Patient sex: F
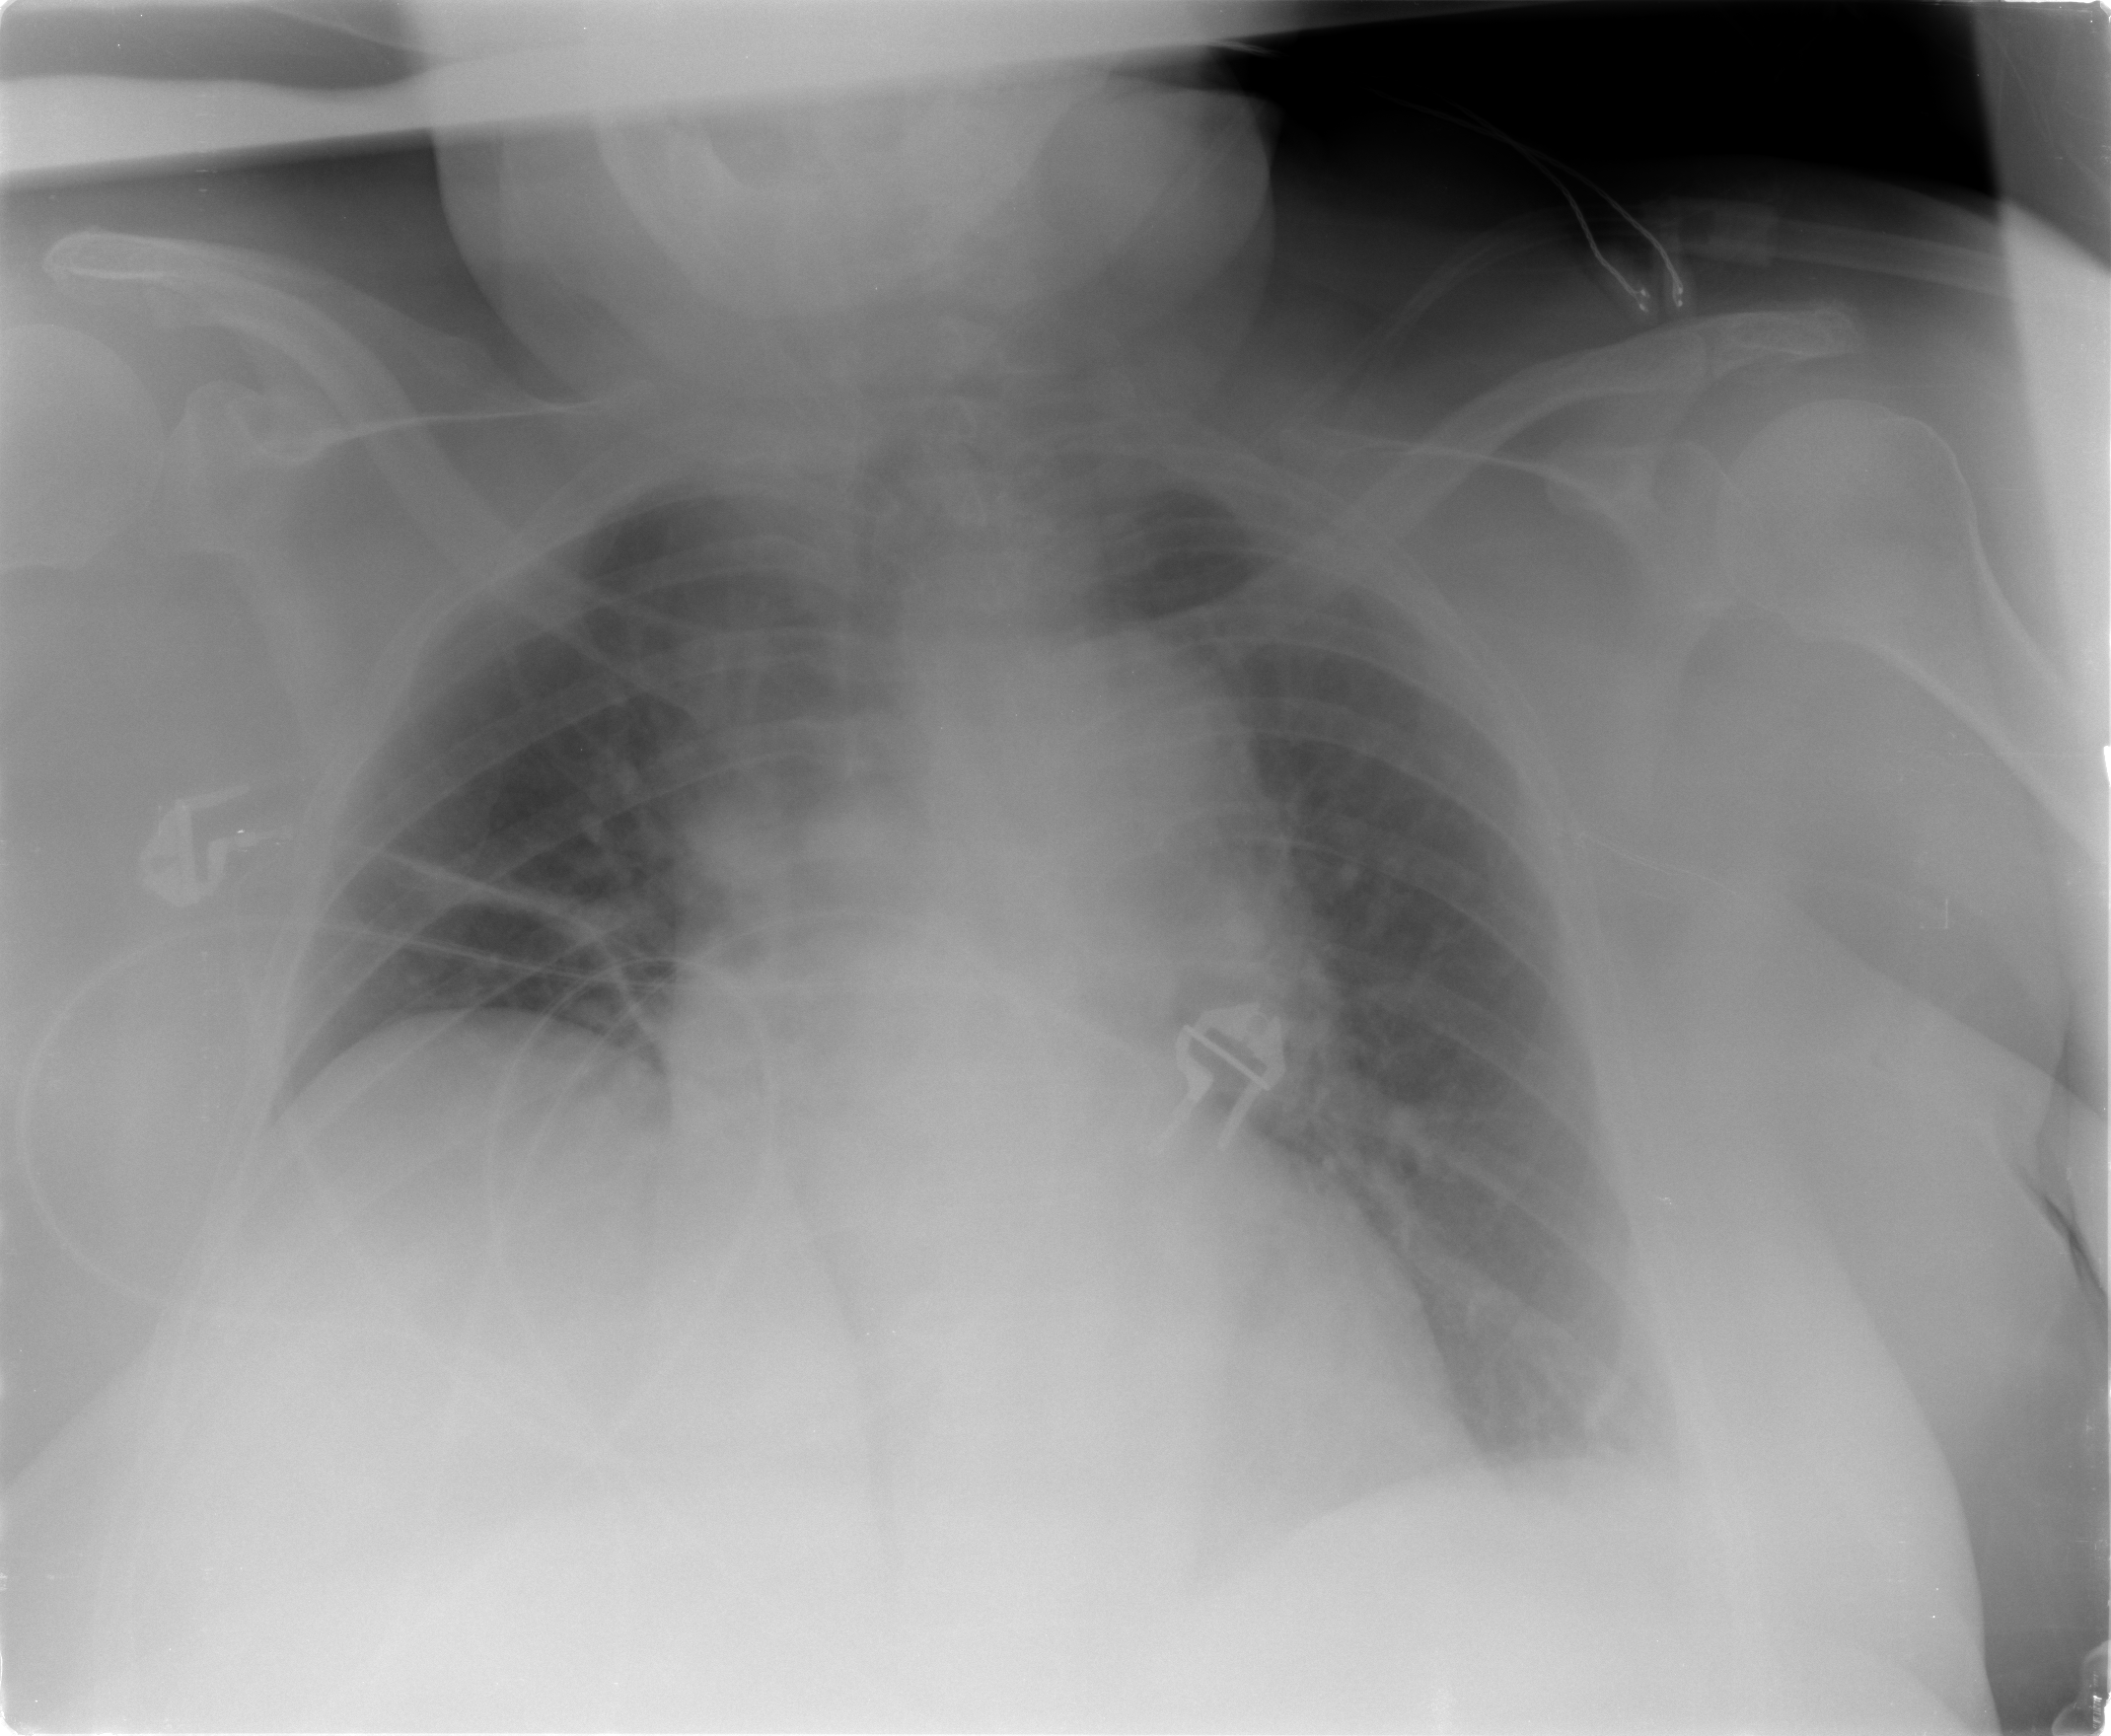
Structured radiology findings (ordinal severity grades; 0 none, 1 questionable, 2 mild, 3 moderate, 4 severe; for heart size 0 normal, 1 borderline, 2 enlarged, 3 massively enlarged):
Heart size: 0
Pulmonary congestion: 0
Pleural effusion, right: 0
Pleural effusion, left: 0
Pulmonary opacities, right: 0
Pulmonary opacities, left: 0
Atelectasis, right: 0
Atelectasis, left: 1